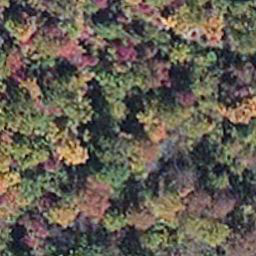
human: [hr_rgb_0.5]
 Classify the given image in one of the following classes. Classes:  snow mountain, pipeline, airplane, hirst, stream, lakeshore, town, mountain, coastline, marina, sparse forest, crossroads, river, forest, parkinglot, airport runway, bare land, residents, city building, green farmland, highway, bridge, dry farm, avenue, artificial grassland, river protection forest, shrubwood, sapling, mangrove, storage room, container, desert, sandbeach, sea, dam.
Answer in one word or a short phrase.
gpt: mangrove